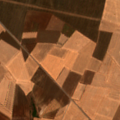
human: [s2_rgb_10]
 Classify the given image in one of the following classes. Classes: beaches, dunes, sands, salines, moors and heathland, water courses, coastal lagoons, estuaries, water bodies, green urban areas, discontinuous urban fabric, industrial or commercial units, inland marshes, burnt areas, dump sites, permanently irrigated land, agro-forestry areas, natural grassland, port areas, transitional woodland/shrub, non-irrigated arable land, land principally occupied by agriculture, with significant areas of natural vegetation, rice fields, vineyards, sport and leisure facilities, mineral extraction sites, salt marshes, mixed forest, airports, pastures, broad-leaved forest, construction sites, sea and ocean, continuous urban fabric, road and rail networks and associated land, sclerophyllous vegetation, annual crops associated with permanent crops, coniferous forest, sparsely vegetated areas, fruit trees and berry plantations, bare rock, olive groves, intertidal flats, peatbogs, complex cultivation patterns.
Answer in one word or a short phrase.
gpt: non-irrigated arable land, olive groves